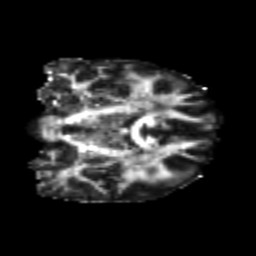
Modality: FA
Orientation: coronal
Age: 25
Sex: male
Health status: healthy
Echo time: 0.074 s